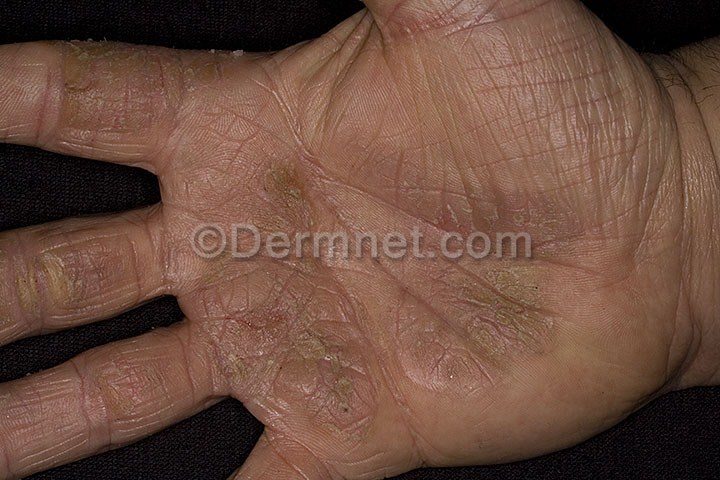
Disease: Psoriasis pictures Lichen Planus and related diseases